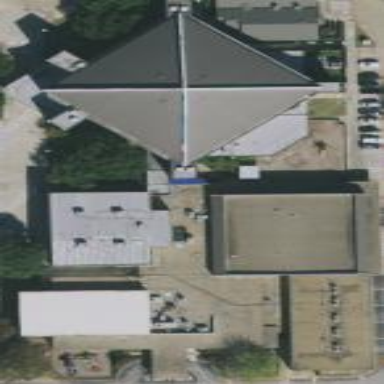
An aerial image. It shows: School building.